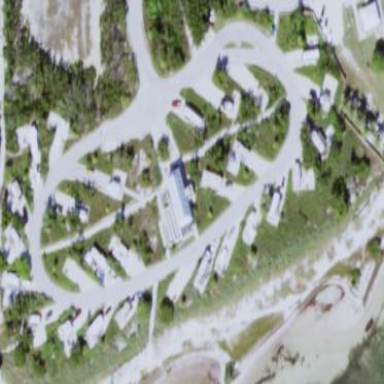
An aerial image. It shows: Camping site with tents and caravans.